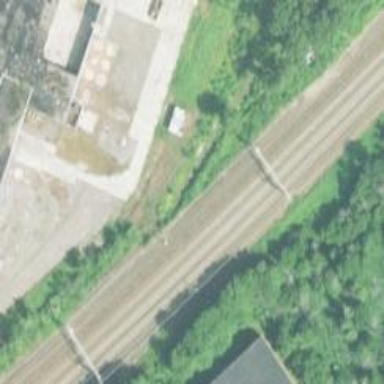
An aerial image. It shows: Disused railway spur service.